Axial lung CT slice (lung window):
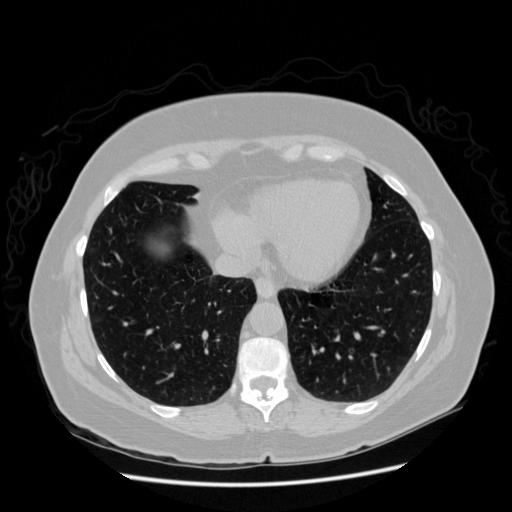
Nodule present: no